Aerial crown-view tile of a tropical tree (Barro Colorado Island, Panama), acquired 20241216:
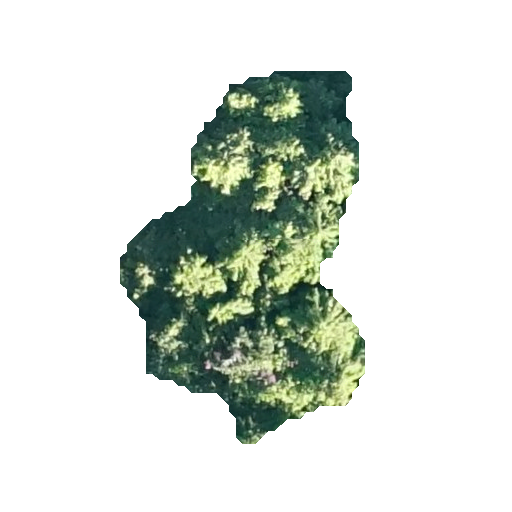
Species: Quararibea stenophylla
GBIF accepted scientific name: Quararibea stenophylla
Crown area: 86.884 m²